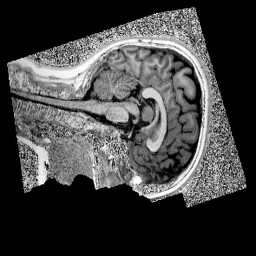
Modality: UNIT1
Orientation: sagittal
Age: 12
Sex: female
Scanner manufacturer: siemens
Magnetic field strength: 3 T
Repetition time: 4 s
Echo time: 0.00299 s